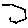
Label: hexagon